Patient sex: M
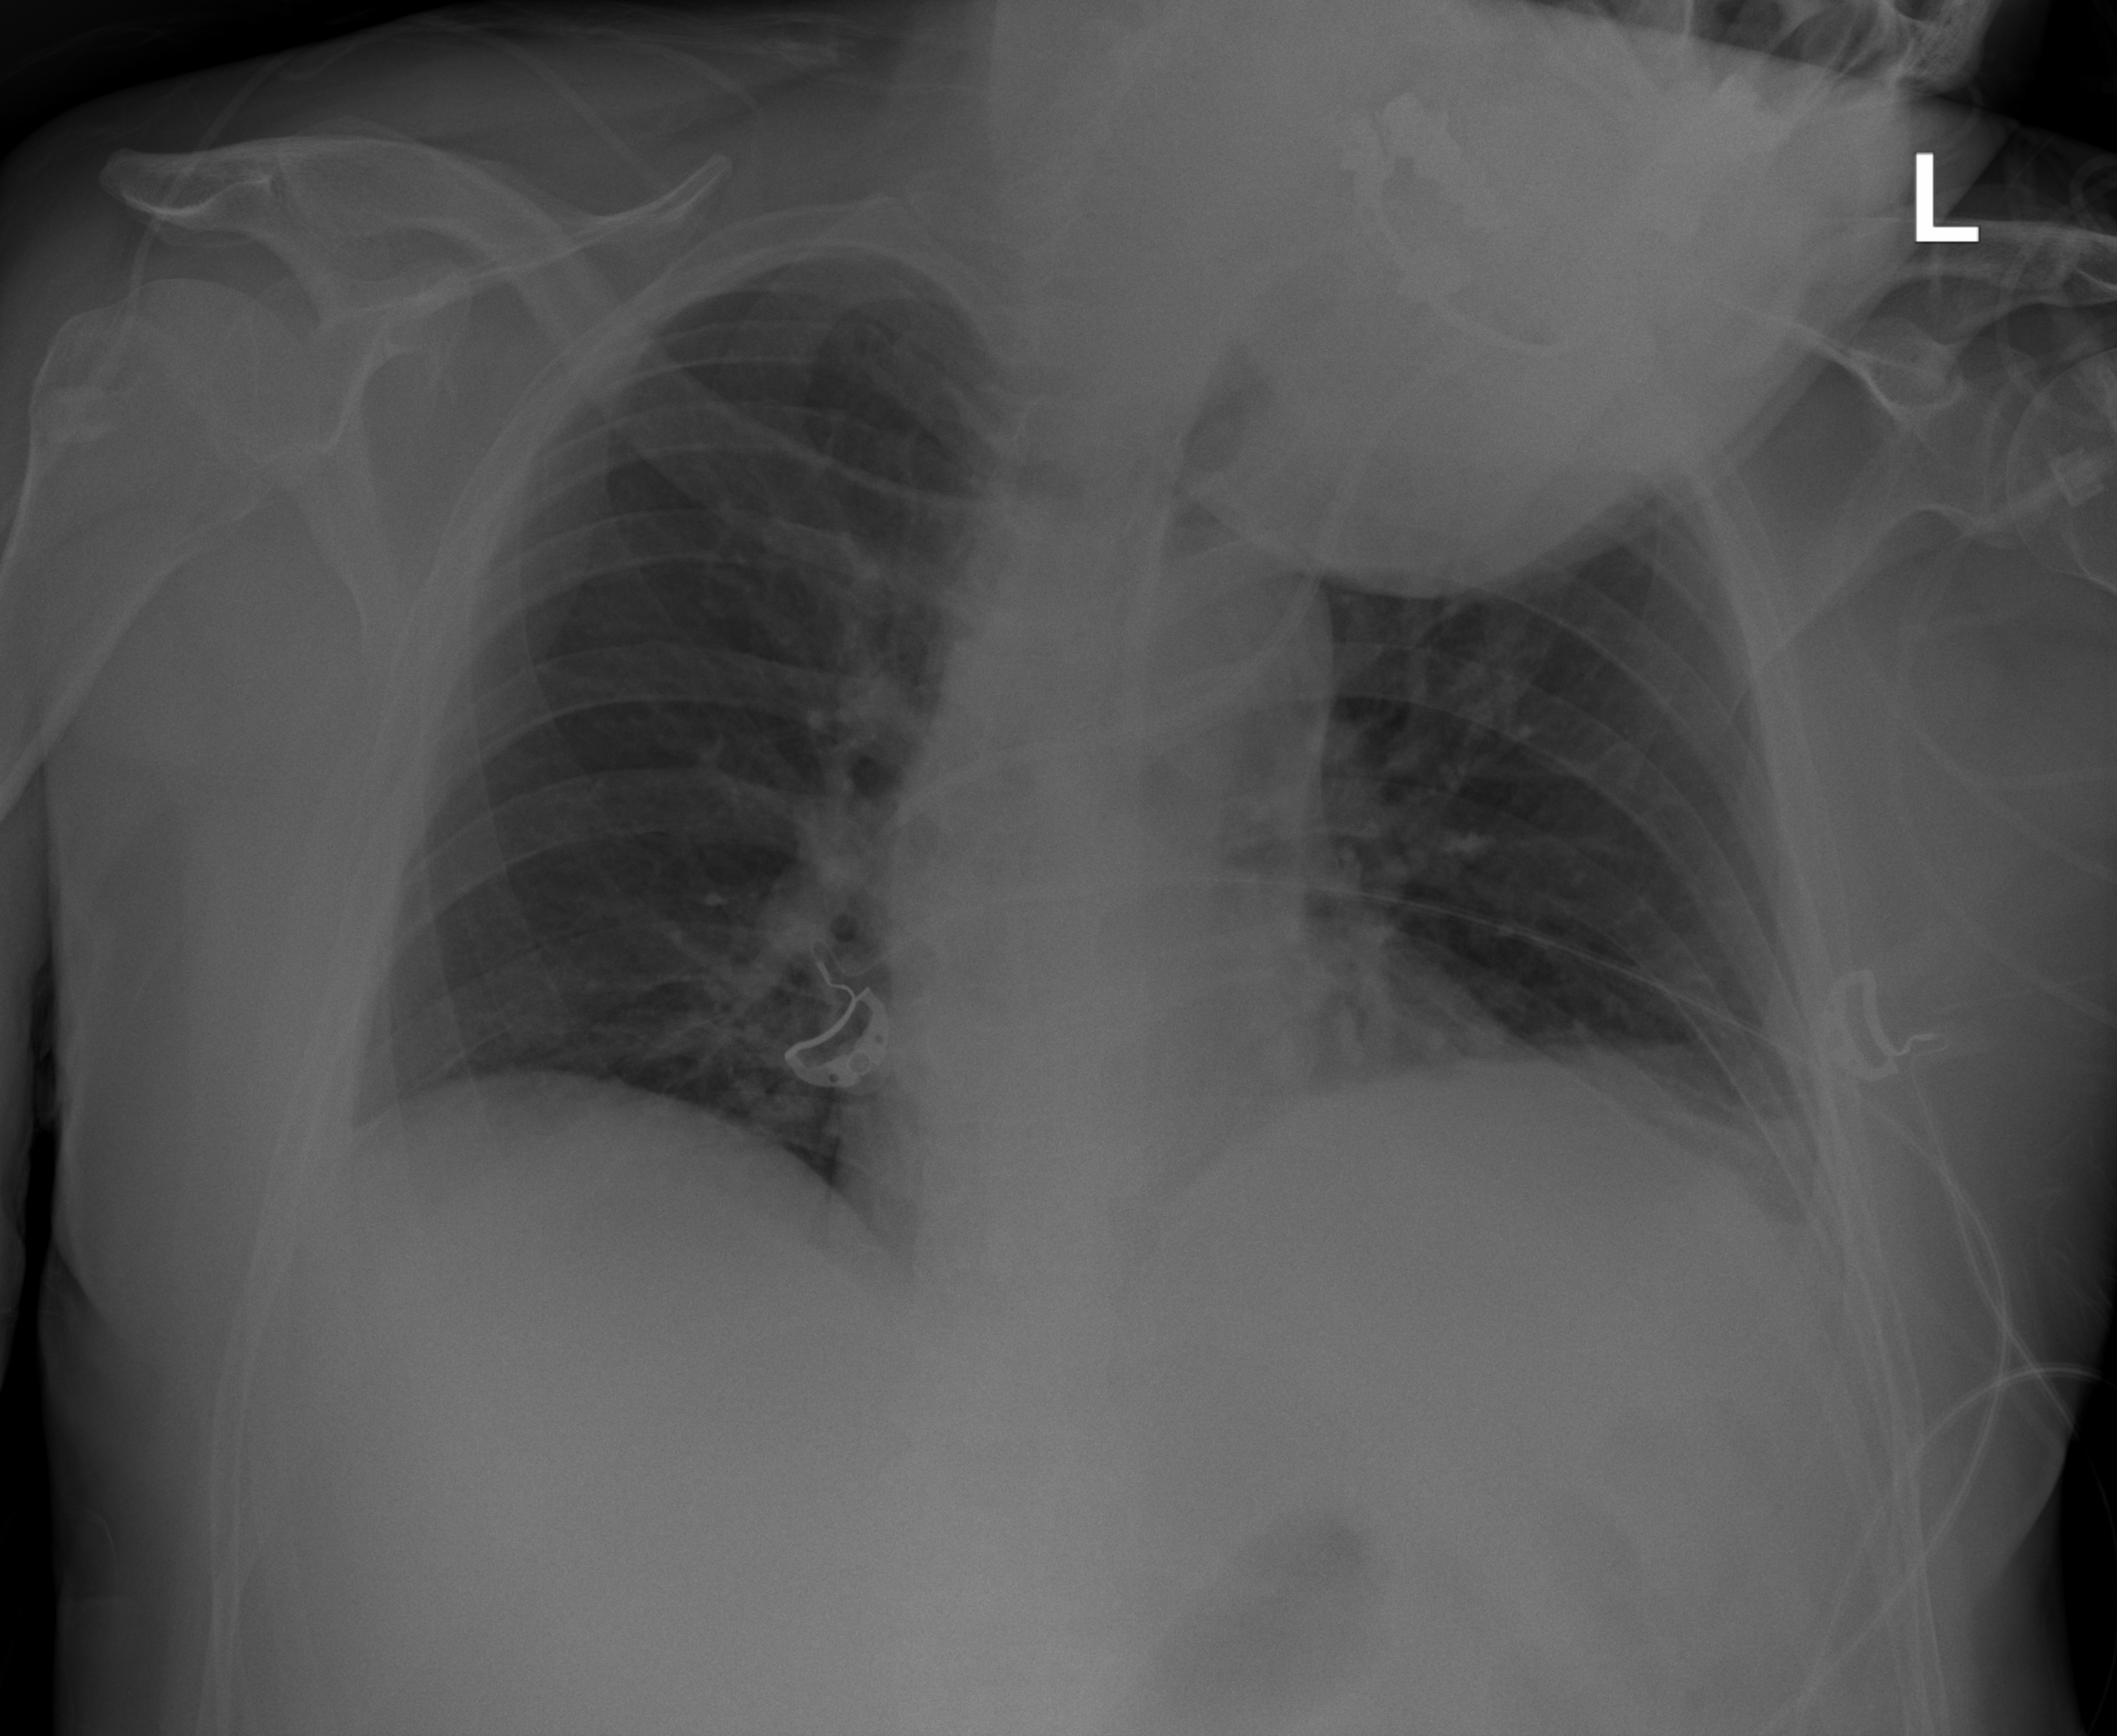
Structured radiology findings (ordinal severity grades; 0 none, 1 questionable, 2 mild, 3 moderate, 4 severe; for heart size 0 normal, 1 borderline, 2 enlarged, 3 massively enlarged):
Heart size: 0
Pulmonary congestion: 0
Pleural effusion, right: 2
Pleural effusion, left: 2
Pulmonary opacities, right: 0
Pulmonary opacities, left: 2
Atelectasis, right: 2
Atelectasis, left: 2